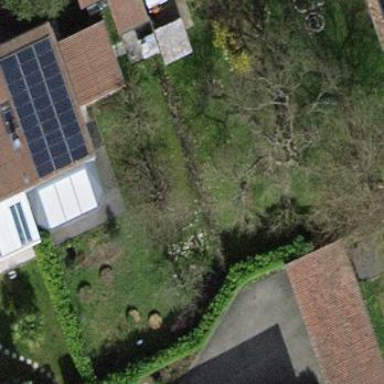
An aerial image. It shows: Garden surrounded by fence.